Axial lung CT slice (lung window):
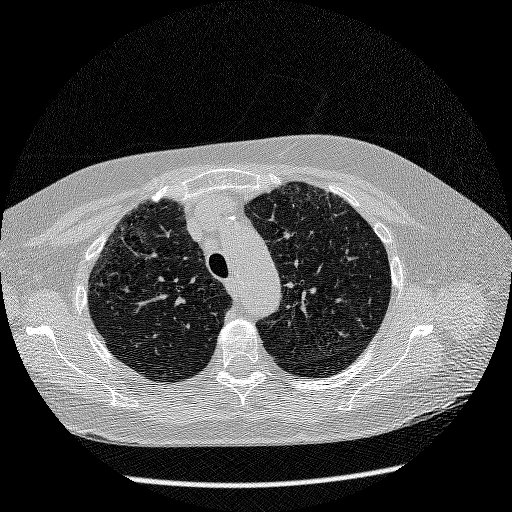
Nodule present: no